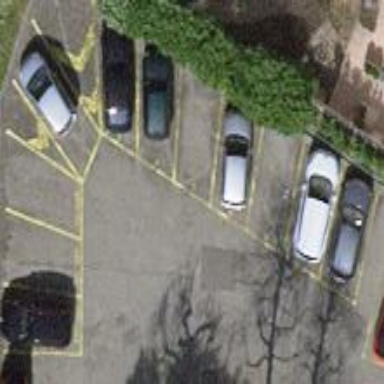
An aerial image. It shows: Street side parking area.